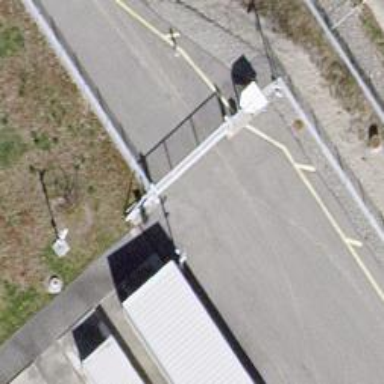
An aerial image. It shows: Gate.